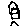
Label: hexagon